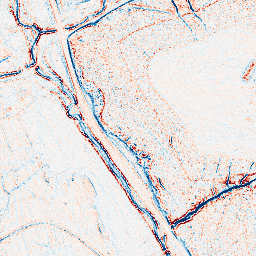
Category: edge_preserving
Decomposition family: anisotropic_diffusion
Decomposition parameters: iterations: 10
kappa: 50
gamma: 0.05
Upsampling method: regularized
Upsampling parameters: scale: 2
lambda_reg: 0.001
Upsampling scale: 2